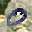
Label: 0